Question: The first command creates an entry in the event log, it seems to be working because I can see the message data in event viewer. The issue is when reading it back from powershell the message field is empty.
'''
write-eventlog System -source 'Microsoft-Windows-Kernel-General' -eventid 999 -message 'Kernel something or other'
get-winevent -filterHashTable @{Logname = 'System'; ID = '999'}| select-object -first 10
'''
Maybe this picture explains it better. Notice the message column is blank.

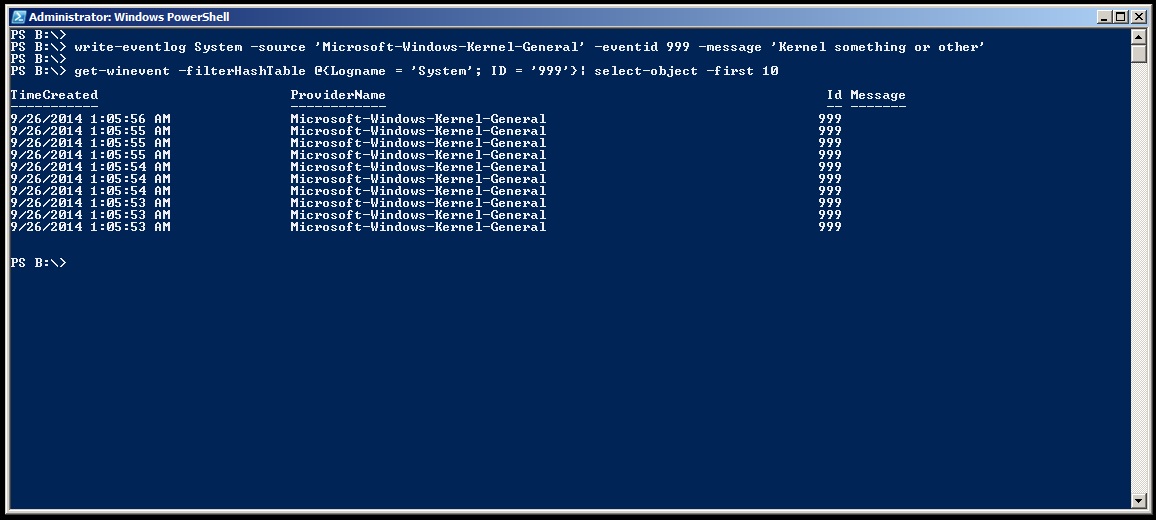
Answer: The event is being written correctly, to read it back use this:
'''
get-winevent -filterHashTable @{Logname = 'System'; ID = '999'}|
select-object -first 10 | select timecreated,providername,
@{n="Message";e={$_.properties.Value}}
'''
The reason you can't see it in the message column is evident when launching 'eventvwr':
> The description for Event ID 999 from source Microsoft-Windows-Kernel-General cannot be found. Either the component that raises this event is not installed on your local computer or the installation is corrupted. You can install or repair the component on the local computer.
If you want to write custom messages from custom sources use 'New-EventLog' cmdlet, here is the Scripting Guy's tutorial: <URL>